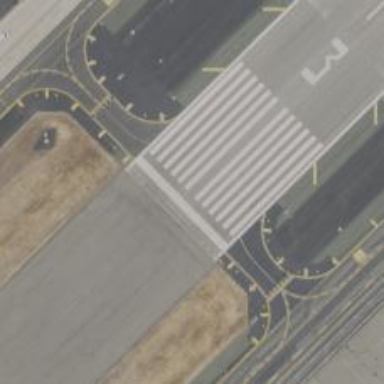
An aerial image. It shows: View of taxiway at the airport.